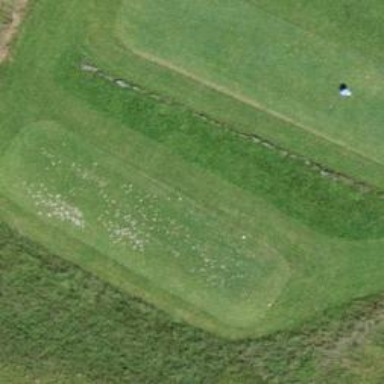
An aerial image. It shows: Grass area designated as golf tee.